Question: I am currently working on a GAS project with a lot of 'consol.log', but it's a project which will be deployed.
Is it possible to have a 'userName' or a 'userMail' in the header of a GCP Stakdriver Logging log entry, next to the date and time?
Here's the part I'm referring to:

Thank you for your answers.
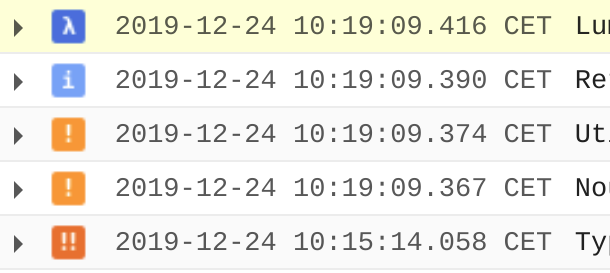
Answer: You can't directly modify the header (it will always contain only the timestamp of the log), but you can <URL> next to it.
First, you have to include the fields you want to display ('userName' and 'userMail') in your entry log. You can include that in the 'jsonPayload' field of the log entry (see the docs of <URL>. Once done, assuming that your fields are 'jsonPayload.userName' and 'jsonPayload.userMail', you can do the following on Stackdriver Logging page in the Google Console :
- - - 'jsonPayload.userName,jsonPayload.userMail'
Once refreshed, the web page should display your fields at the right of the timestamp.